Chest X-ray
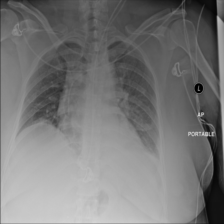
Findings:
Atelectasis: negative
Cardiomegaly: negative
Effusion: negative
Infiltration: negative
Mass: negative
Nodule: negative
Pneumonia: negative
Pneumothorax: negative
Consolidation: negative
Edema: negative
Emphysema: negative
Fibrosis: negative
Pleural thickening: negative
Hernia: negative